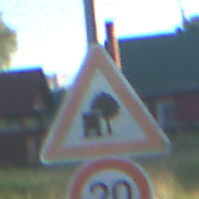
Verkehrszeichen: UnzureichendesLichtraumprofil
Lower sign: Geschwindigkeit20
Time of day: MorningAfternoon
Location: Outdoor (Nature)
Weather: Clear
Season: NotSpecified
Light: Natural